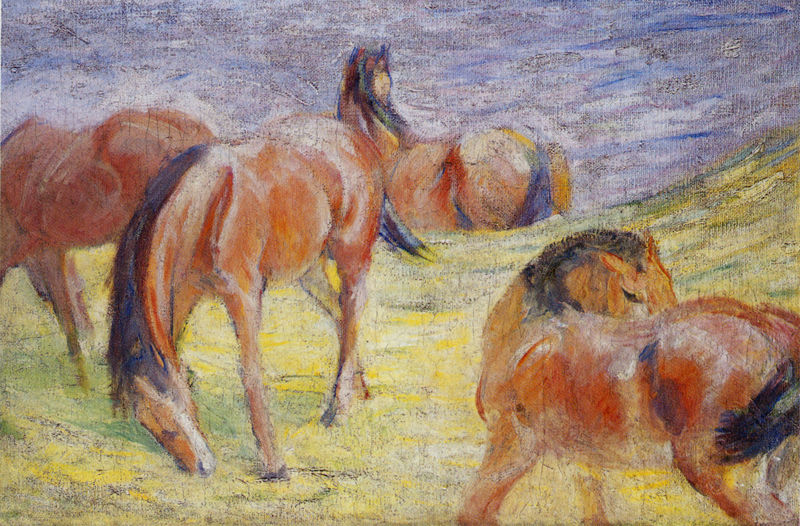
Titel: Weidende Pferde I
Künstler: Franz Marc
Standort: München
Institution: Städtische Galerie im Lenbachhaus
Schlagwörter: blau, dunkel, gemälde, himmel, kopf, körper, wasser, wolken, gelb, grün, impressionismus, landschaft, ocker, bewegung, braun, hell, kreide, köpfe, licht, orange, pastell, rücken, schwarz, skizze, weiss, zeichnung, gras, rot, tier, tiere, wiese, expressionismus, augen, stehen, feld, hügel, natur, weide, wind, gehen, blässe, ohren, pferd, pferde, pony, reiter, blesse, fell, hufe, mähne, schwanz, schweif, schwung, ruhe, studie, berge, hang, grasen, herde, koppel, querformat, wetter, glanz, einheit, muskulös, kurven, vier, weiden, dynamik, hälse, franz, von hinten, entspannung, fuchs, fressen, nüstern, halb, gelv, äsen, abgeschnitten, blauer reiter, seele, erdtöne, rundungen, gegenständlich, chagall, expressionist, franz marc, marc, blaue reiter, mähnen, der blaue reiter, fohlen, wildpferde, putzen, farbkontraste, bewegungsstudie, fressend, schwungvoll, musekln, farbsymbolik, frühwerk, geschlossenheit, mähn, vier pferde